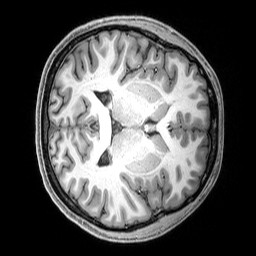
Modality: T1w
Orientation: axial
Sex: female
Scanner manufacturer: siemens
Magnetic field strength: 3 T
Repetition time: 2.4 s
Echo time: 0.00262 s